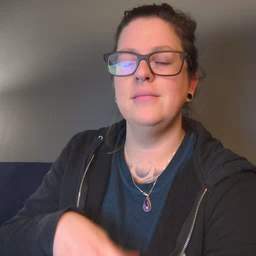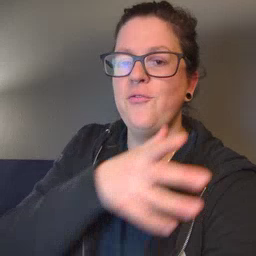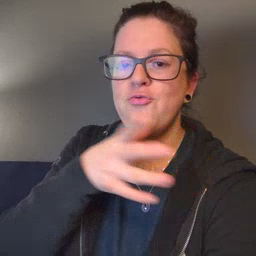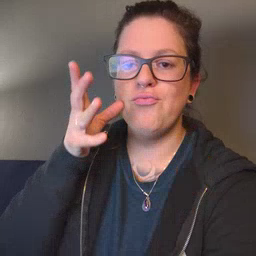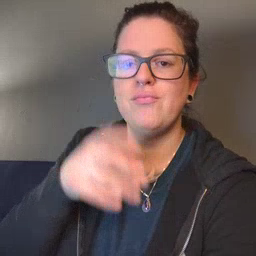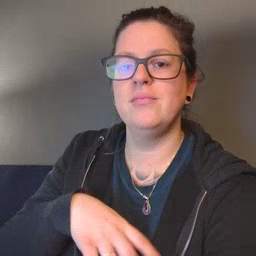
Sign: farm